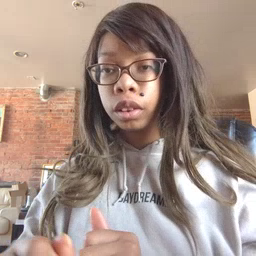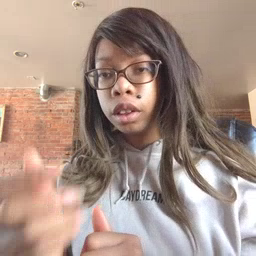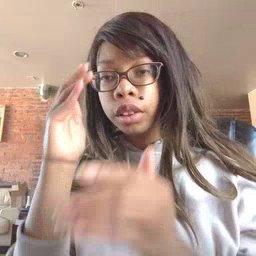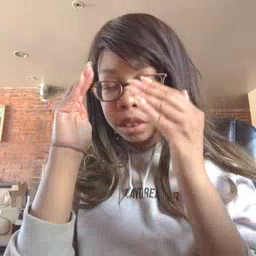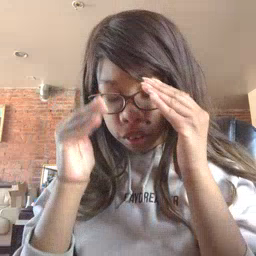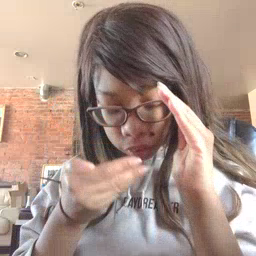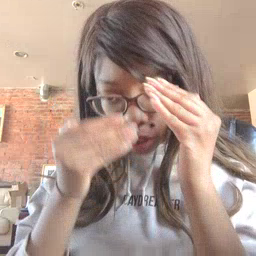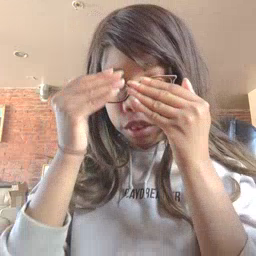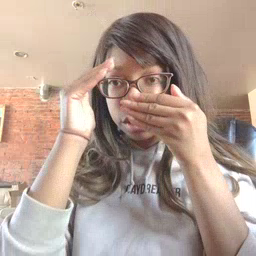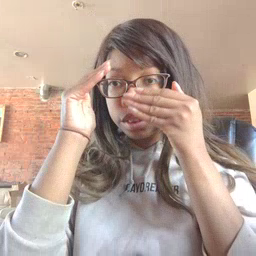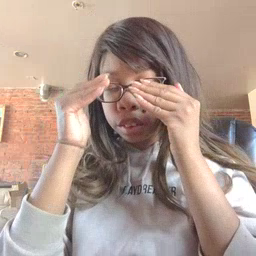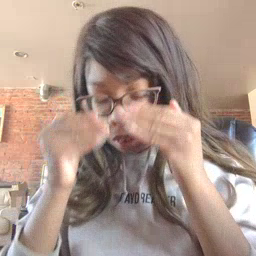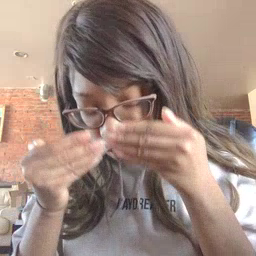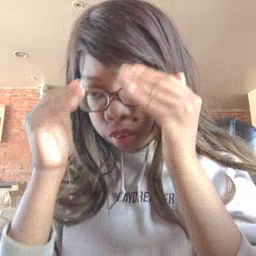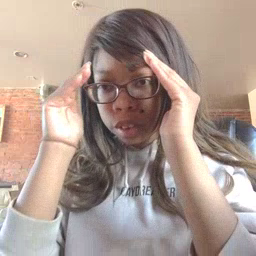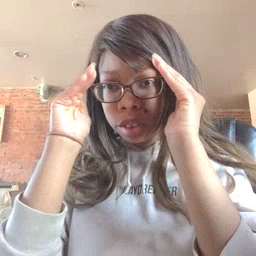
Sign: sleepy